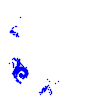
Particle: kaon